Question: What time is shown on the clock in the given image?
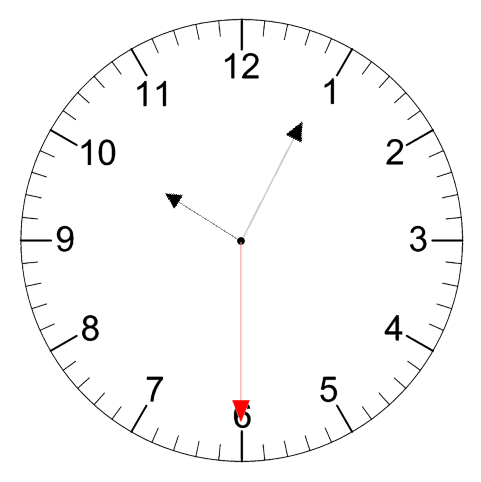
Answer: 10:04:30